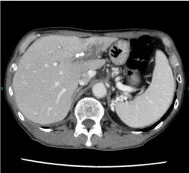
Changes in contrast-enhanced CT findings in responders during treatment. 2.
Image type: radiology (ct)